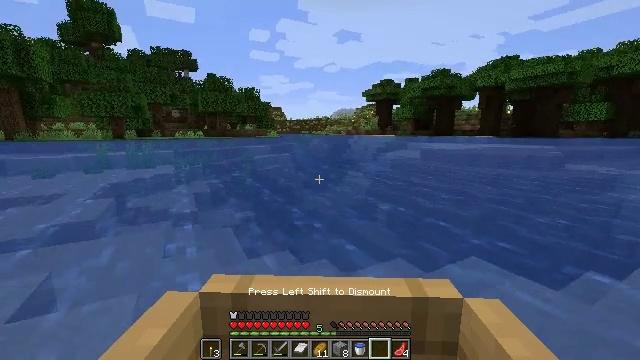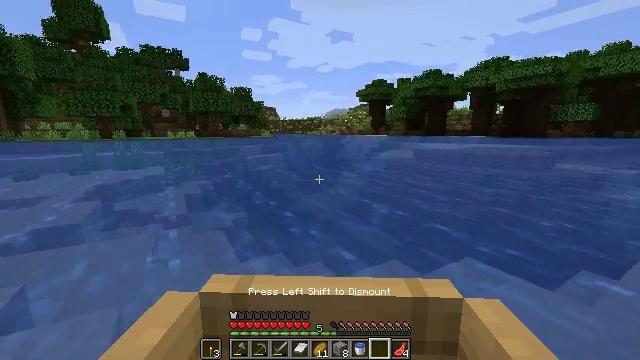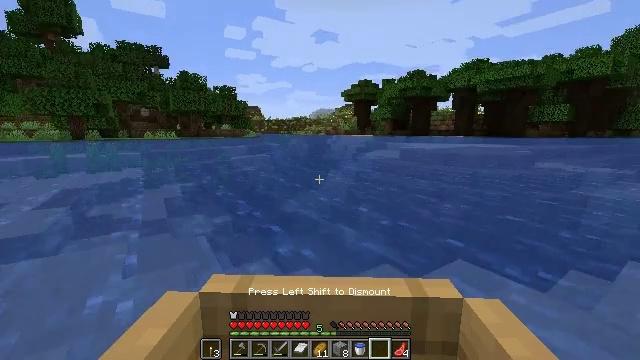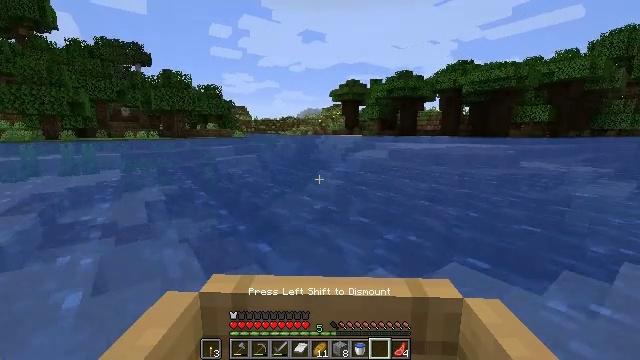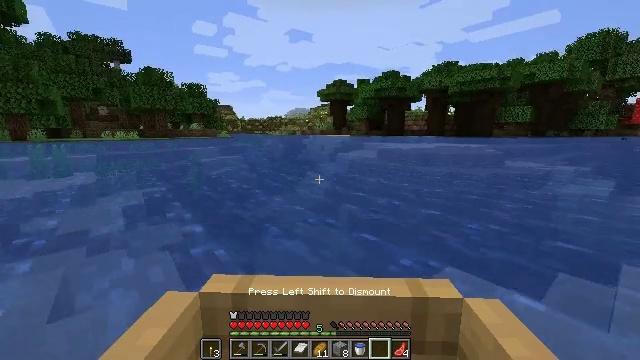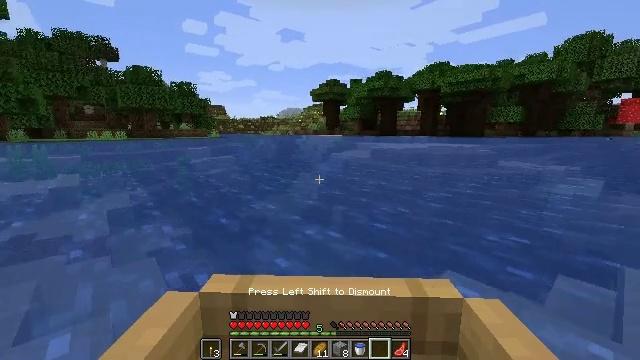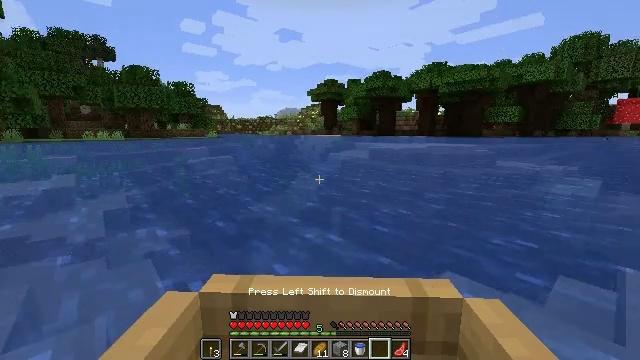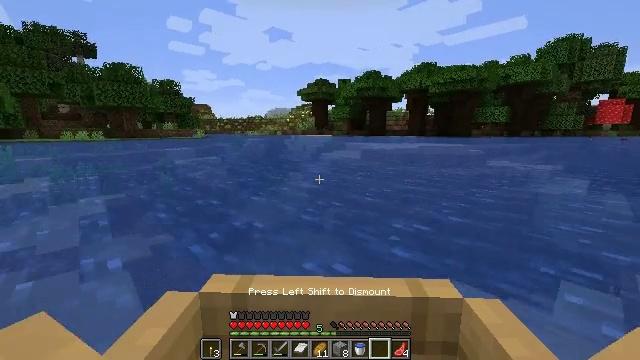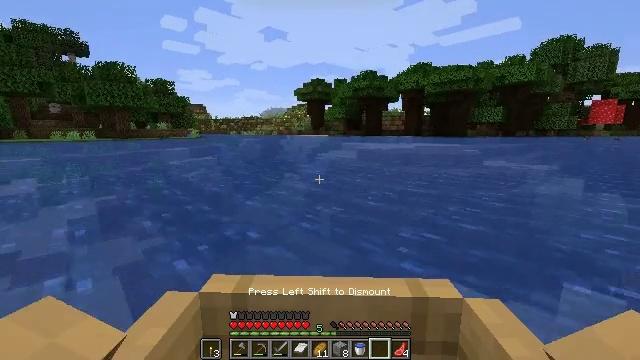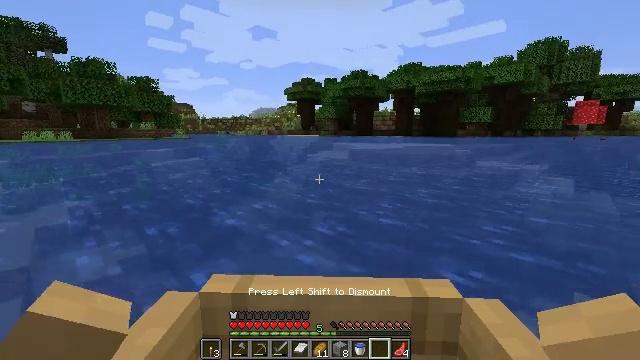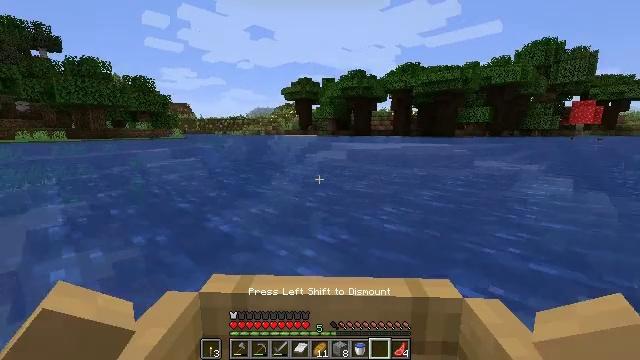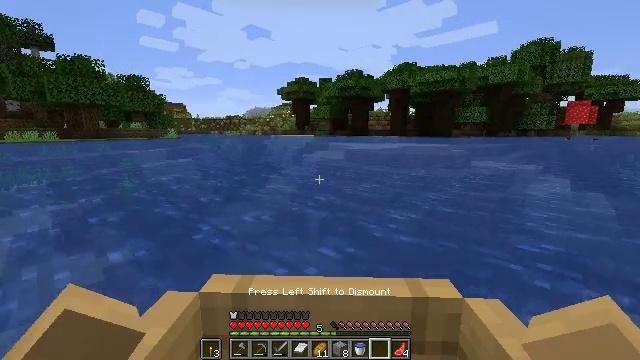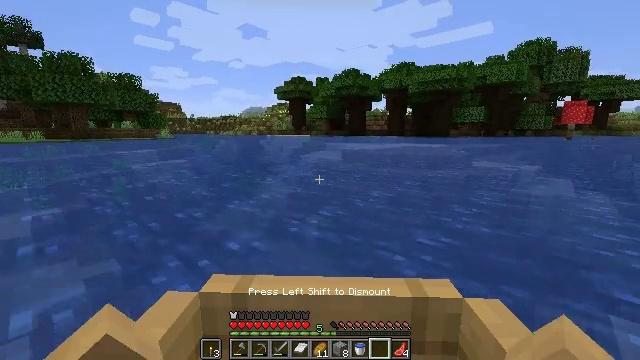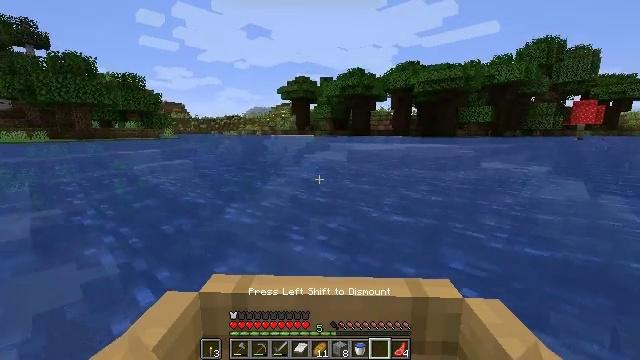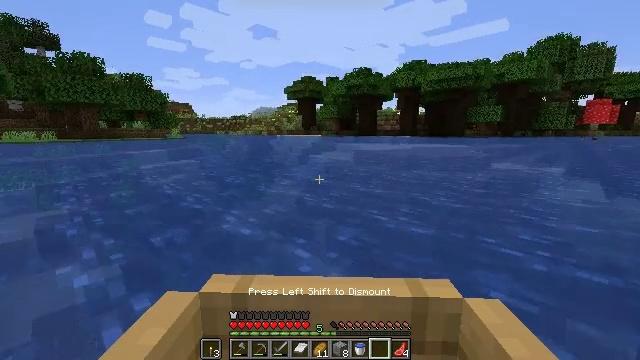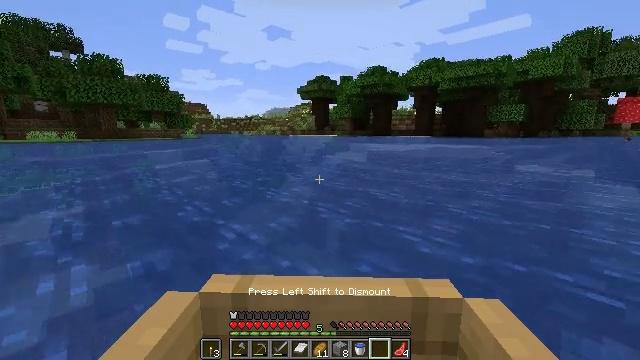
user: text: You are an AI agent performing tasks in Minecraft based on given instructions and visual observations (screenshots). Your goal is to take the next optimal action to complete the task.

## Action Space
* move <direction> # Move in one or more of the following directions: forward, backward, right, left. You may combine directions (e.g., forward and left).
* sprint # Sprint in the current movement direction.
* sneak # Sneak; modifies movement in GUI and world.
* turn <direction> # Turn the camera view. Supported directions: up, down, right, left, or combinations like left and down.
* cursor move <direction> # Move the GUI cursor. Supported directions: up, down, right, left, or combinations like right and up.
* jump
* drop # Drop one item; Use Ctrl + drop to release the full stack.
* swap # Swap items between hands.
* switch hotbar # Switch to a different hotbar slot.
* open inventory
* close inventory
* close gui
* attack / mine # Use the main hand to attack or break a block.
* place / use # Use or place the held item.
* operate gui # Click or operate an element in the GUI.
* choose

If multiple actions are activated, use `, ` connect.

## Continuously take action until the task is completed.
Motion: motion action
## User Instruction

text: Gather tall grass by hitting it.
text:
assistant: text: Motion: move forward
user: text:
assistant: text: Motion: move forward
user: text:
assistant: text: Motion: move forward
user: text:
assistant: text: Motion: move forward
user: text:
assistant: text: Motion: move forward
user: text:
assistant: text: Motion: move forward
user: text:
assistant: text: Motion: move forward
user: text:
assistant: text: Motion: move forward
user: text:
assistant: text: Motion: move forward
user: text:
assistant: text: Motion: move forward
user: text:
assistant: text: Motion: move forward and move left
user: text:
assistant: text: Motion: move forward and move left
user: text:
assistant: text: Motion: move forward and move left
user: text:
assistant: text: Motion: move forward and move left
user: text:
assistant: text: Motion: move forward and move left
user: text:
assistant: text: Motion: move forward
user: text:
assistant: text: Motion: move forward
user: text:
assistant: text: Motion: move forward
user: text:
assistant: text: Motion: move forward
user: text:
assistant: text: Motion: move forward
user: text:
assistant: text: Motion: move forward
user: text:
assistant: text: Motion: move forward
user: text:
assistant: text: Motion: move forward
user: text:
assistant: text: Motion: move forward
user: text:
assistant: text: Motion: move forward
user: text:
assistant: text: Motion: move forward
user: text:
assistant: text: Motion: move forward and move right
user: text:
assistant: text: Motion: move forward and move right
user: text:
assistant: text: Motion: move forward and move right
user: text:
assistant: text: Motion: move forward